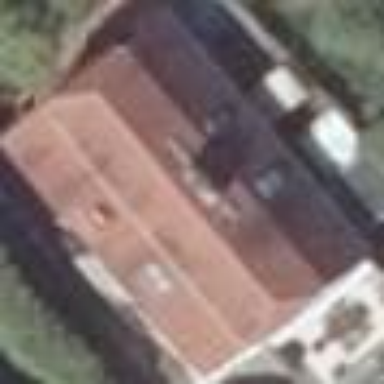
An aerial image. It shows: Detached building with half-hipped roof.